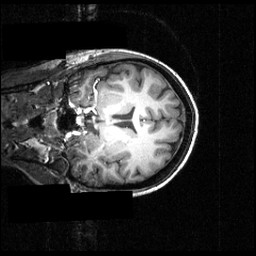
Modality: T1w
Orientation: coronal
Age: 24
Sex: female
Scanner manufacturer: siemens
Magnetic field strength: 3.951 T
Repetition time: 1.5 s
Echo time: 0.00335 s